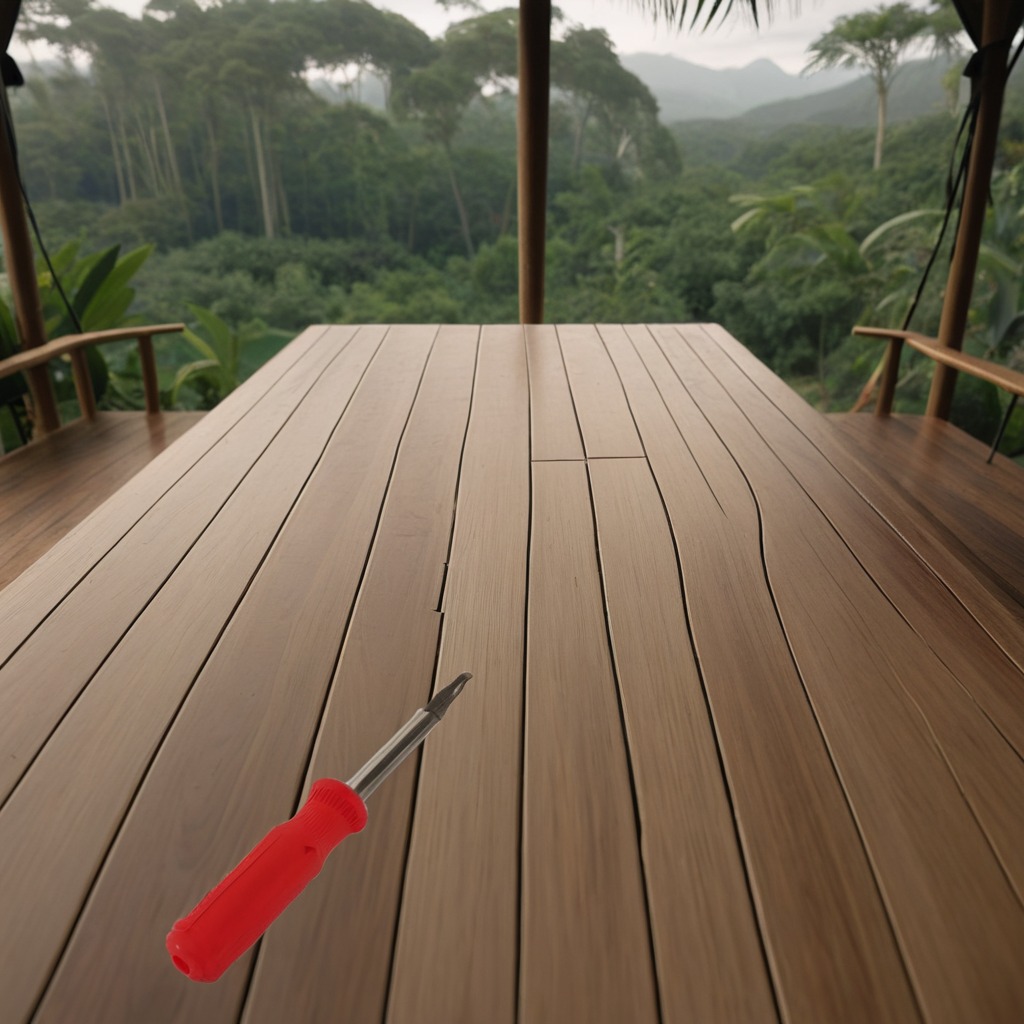
A screwdriver lies on a wooden table inside a jungle field workshop tent humid ambient light worn but